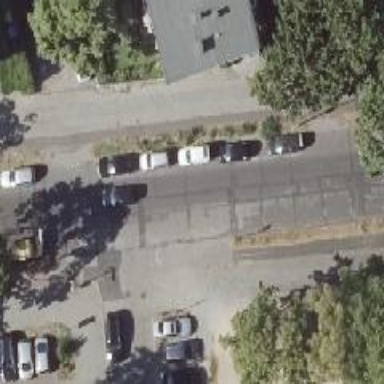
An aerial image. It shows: Residential road with asphalt surface and sidewalks on both sides. There are parallel on-street parking lanes and cycle track on both sides.